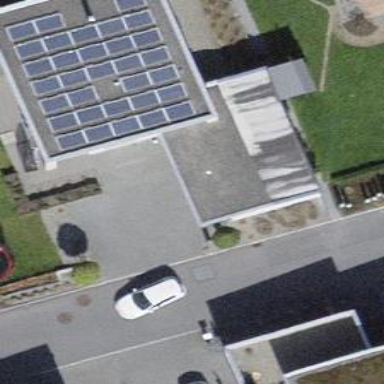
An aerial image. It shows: Solar power generator using photovoltaic panels.